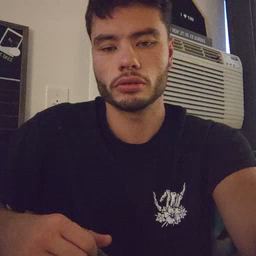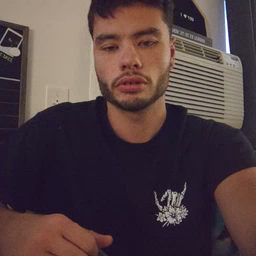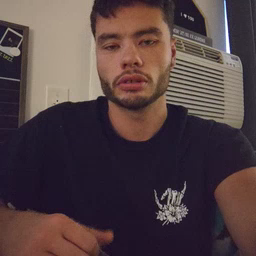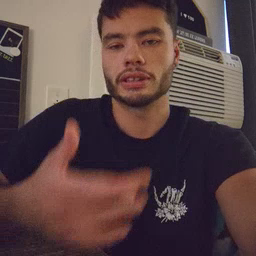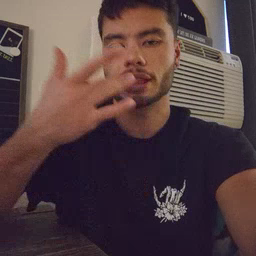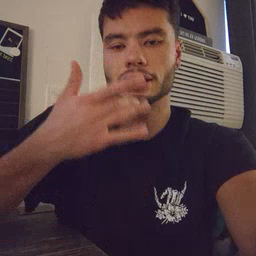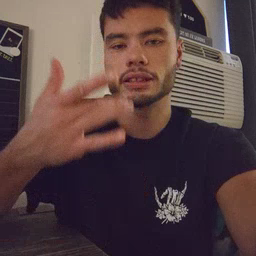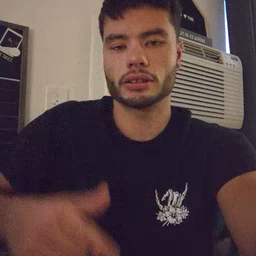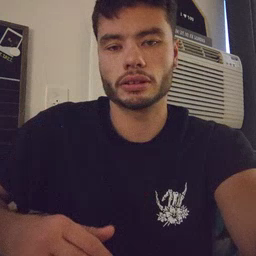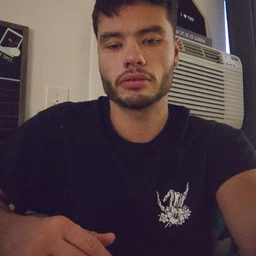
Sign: taste